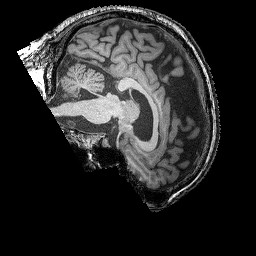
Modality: T1w
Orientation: sagittal
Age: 66
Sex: male
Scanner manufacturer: siemens
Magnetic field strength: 3 T
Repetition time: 2.25 s
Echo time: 0.00415 s